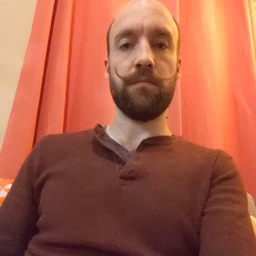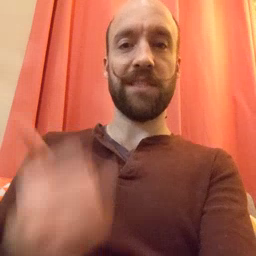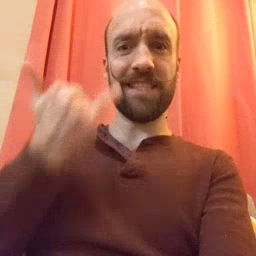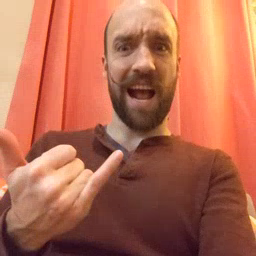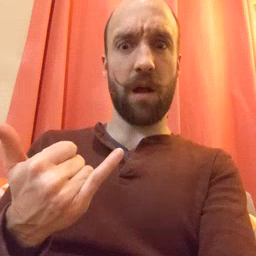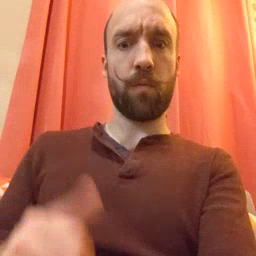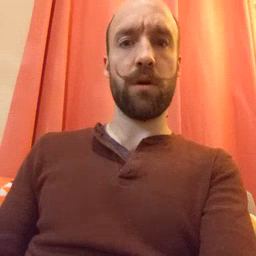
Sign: now